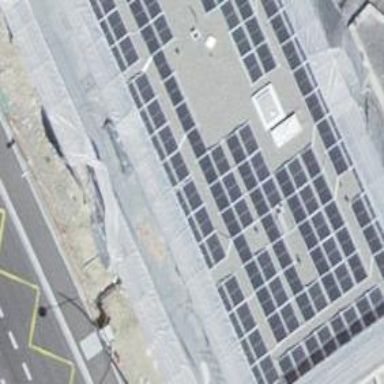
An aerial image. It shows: Solar power generator using photovoltaic panels.